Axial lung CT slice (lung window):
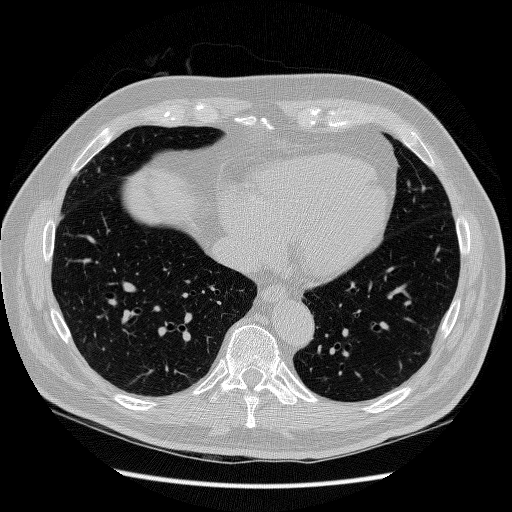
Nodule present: no